Question: i am trying an Log in example with servlets using RequestDispatcher but getting this HTTP Status 404 -
,i have hard coded error the password in the code itself ,but getting some times HTTP Status 500 - Error instantiating servlet class Login

'''
<web-app>
<servlet>
<servlet-name>Login</servlet-name>
<servlet-class>Login</servlet-class>
</servlet>
<servlet>
<servlet-name>WelcomeServlet</servlet-name>
<servlet-class>WelcomeServlet</servlet-class>
</servlet>
<servlet-mapping>
<servlet-name>Login</servlet-name>
<url-pattern>/Login</url-pattern>
</servlet-mapping>
<servlet-mapping>
<servlet-name>WelcomeServlet</servlet-name>
<url-pattern>/WelcomeServlet</url-pattern>
</servlet-mapping>
<welcome-file-list>
<welcome-file>index.html</welcome-file>
</welcome-file-list>
</web-app>
'''
'''
<!DOCTYPE html>
<html>
<head>
<meta charset="ISO-8859-1">
<title>Insert title here</title>
</head>
<body>
<form action="servlet1" method="post">
Name:<input type="text" name="userName"/><br/>
Password:<input type="password" name="userPass"/><br/>
<input type="submit" value="login"/>
</form>
</body>
</html>
'''
'''
package com.emma.saurabh;
import java.io.IOException;
import java.io.PrintWriter;
import javax.servlet.*;
import javax.servlet.http.*;
public class Login extends HttpServlet {
/**
*
*/
private static final long serialVersionUID = 1L;
public void doGet(HttpServletRequest request, HttpServletResponse response)
throws ServletException, IOException {
response.setContentType("text/html");
PrintWriter out = response.getWriter();
String p=request.getParameter("userPass");
if(p.equals("saurabh")){
RequestDispatcher rd=request.getRequestDispatcher("servlet2");
rd.forward(request, response);
}
else{
out.print("Sorry username or password error!");
RequestDispatcher rd=request.getRequestDispatcher("/index.html");
rd.include(request, response);
}
}
}
**WelcomeServlet.java**
package com.emma.saurabh;
import java.io.*;
import javax.servlet.*;
import javax.servlet.http.*;
public class WelcomeServlet extends HttpServlet {
/**
*
*/
private static final long serialVersionUID = 1L;
public void doPost(HttpServletRequest request, HttpServletResponse response)
throws ServletException, IOException {
response.setContentType("text/html");
PrintWriter out = response.getWriter();
String n=request.getParameter("userName");
out.print("Welcome "+n);
}
}
'''
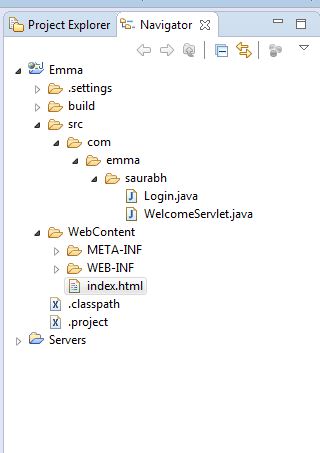
Answer: The form action should point to the servlet you want to submit the form to. I think you want to submit it to Login action so the form will be as below.
'''
<form action="Login" method="post">
Name:<input type="text" name="userName"/><br/>
Password:<input type="password" name="userPass"/><br/>
<input type="submit" value="login"/>
</form>
'''
Adding what @fly bird suggested.
'''
<servlet>
<servlet-name>Login</servlet-name>
<servlet-class>com.emma.saurabh.Login</servlet-class>
</servlet>
<servlet>
<servlet-name>WelcomeServlet</servlet-name>
<servlet-class>com.emma.saurabh.WelcomeServlet</servlet-class>
</servlet>
'''
Implement 'doPost' instead of 'doGet' in your servlet
'''
public void doPost(HttpServletRequest request, HttpServletResponse response) throws ServletException, IOException{....}
'''
You can also change 'method="post"' to 'method="get"' in the form. I suggest you do the 'doPost' because method change will show the parameters in the URL.